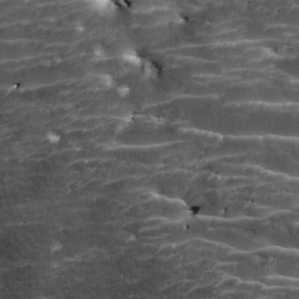
Label: non_frost